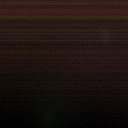
Screen state: off